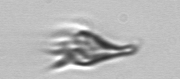
Label: Paratontonia_gracillima